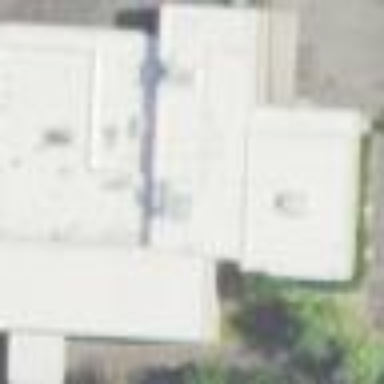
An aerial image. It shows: Building.